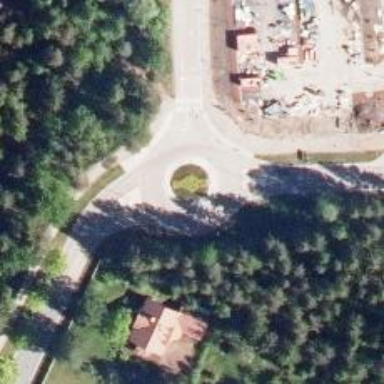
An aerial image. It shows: Mini roundabout on the road.